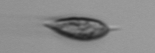
Label: Prorocentrum_triestinum